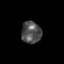
Tissue: prostate
Cell type: Epithelial cells
Senescence score: 0.284
Nuclear area (px): 426
Mean DAPI intensity: 81.35